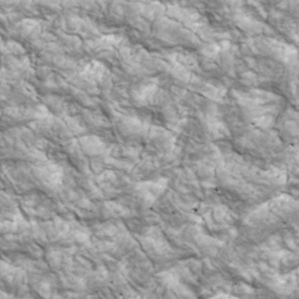
Label: non_frost